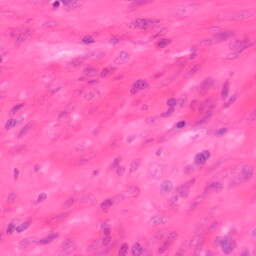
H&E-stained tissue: Colon